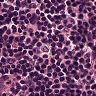
Metastatic tissue present: no